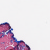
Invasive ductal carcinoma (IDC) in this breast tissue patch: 0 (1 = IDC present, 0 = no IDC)